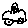
Label: car